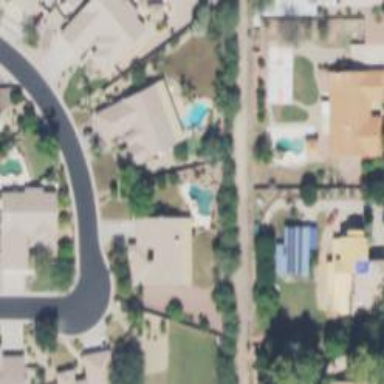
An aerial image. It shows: Outdoor swimming pool located on leisure land.